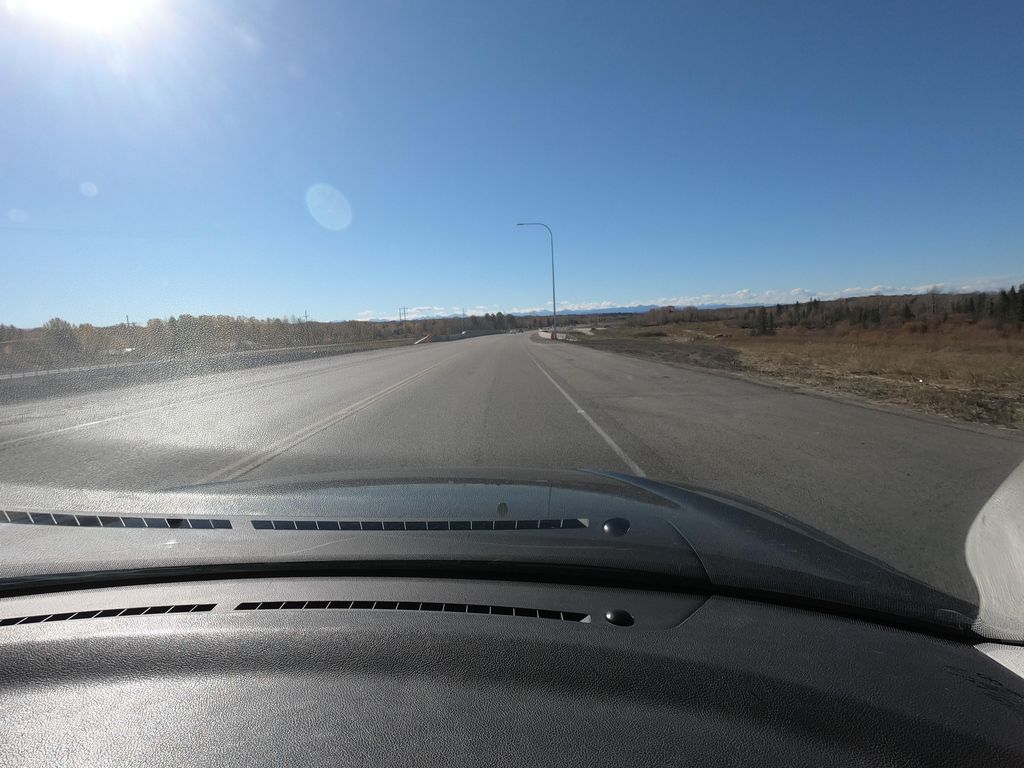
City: calgary